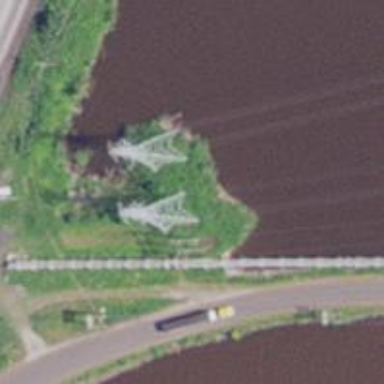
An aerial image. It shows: Lattice structure tower used for power distribution.